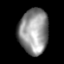
Tissue: lung
Cell type: T cells
Senescence score: 0.1551
Nuclear area (px): 1308
Mean DAPI intensity: 146.271